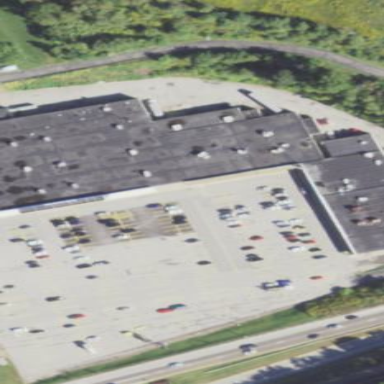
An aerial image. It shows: Retail building.